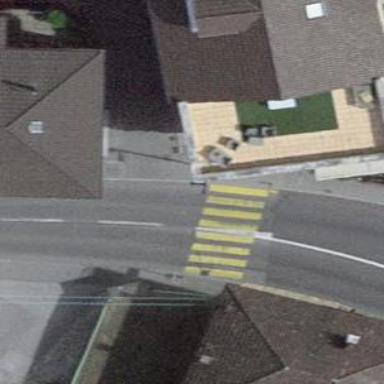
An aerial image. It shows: Zebra crossing on the road.